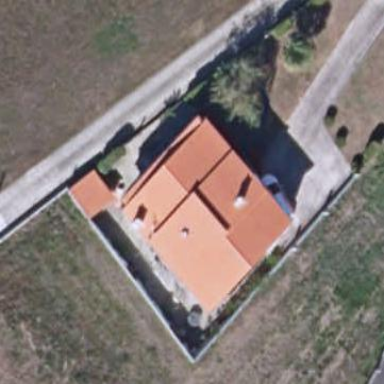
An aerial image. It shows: Simple and straightforward house.